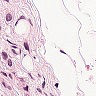
Metastatic tissue present: yes